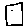
Label: square